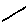
Label: line